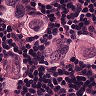
Metastatic tissue present: yes